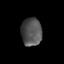
Tissue: skin
Cell type: Epithelial cells
Senescence score: 0.2377
Nuclear area (px): 566
Mean DAPI intensity: 82.27